Question: In a 'UIWebView' containing a simple jQuery Mobile styled button, which looks like:

pressing it does not change it's appearance (to the 'pressed' state with greyish background) immediately, only after 200m~, the button appearance changes (if holding the press) as it should have been changed already.
I'm not referring to the infamous delayed "onclick" event triggering of UIWebView, just the 'pressed' appearance of a button that is not shown immediately when pressed.
how do I correct that?
I'm using jQuery Mobile v1.3.0.
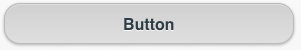
Answer: The following line did the trick:
'$.mobile.buttonMarkup.hoverDelay = 0;'
Referenced from the jQuery Mobile Docs page-
<URL>